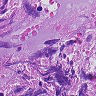
Metastatic tissue present: yes